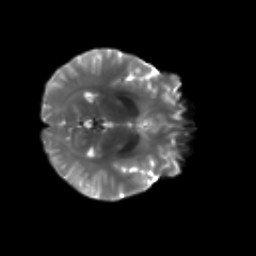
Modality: T2w
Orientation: axial
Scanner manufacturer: siemens
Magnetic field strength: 3 T
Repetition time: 4.16 s
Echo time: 0.0806 s